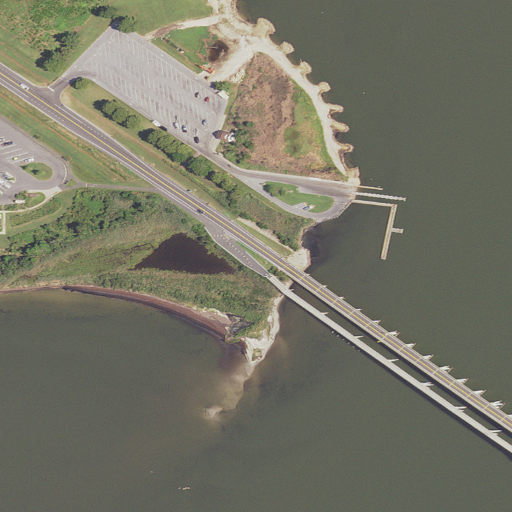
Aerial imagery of cape in Maryland named Sandy Point containing open water, low intensity development, medium intensity development, herbaceous wetlands, cultivated crops, high intensity development, shrub, and open development